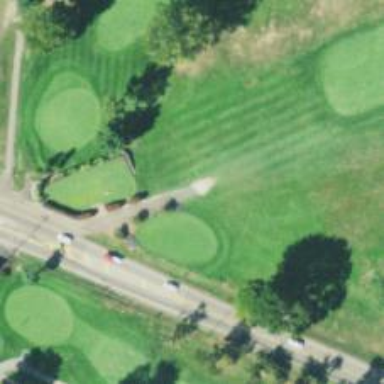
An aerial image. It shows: Path for both road and golf.